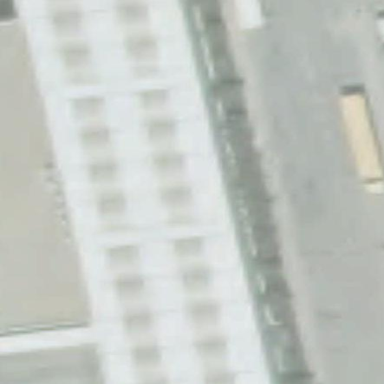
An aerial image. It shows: Industrial building.